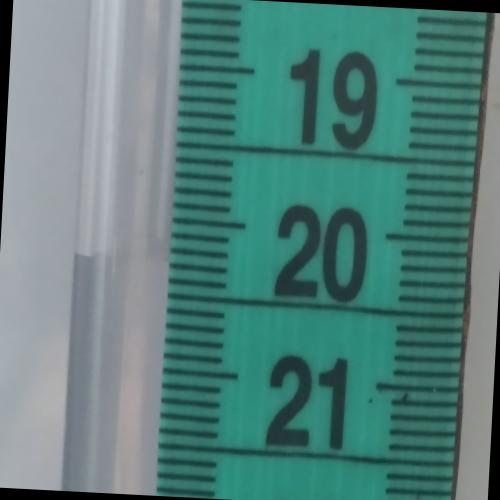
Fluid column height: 20.3 cm